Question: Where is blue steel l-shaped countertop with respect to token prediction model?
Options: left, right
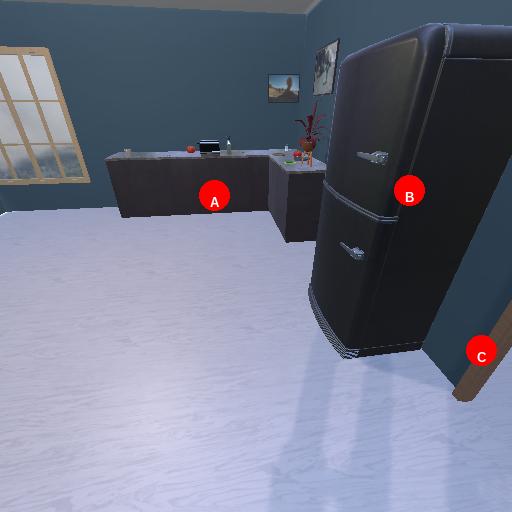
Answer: left